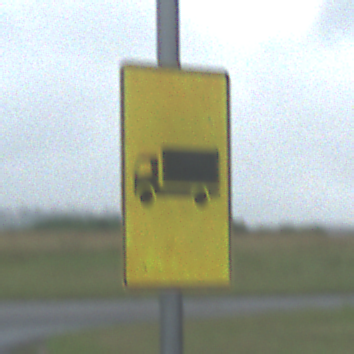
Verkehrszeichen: KFZZulaessigeGesamtmasse3Komma5TOhnePfeilsymbol
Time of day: Midday
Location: Outdoor (Suburban)
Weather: Overcast
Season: NotSpecified
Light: Natural